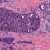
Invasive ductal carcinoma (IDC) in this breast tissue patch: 1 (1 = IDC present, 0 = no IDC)